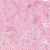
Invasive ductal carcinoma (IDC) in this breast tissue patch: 0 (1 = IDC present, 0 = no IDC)